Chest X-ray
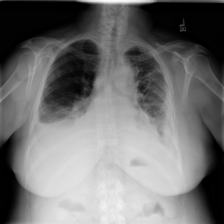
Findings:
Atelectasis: negative
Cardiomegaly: negative
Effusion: negative
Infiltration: negative
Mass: negative
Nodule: negative
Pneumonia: negative
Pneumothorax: negative
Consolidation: negative
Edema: negative
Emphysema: negative
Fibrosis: negative
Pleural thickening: positive
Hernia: negative